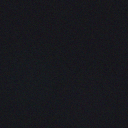
Screen state: off